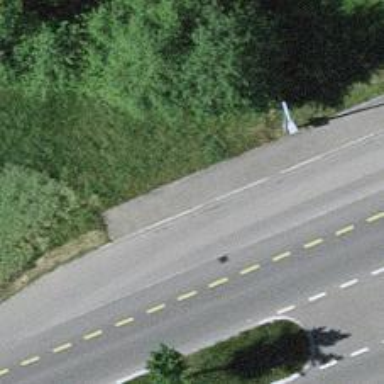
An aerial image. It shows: Bus stop with platform for public transport.